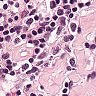
Metastatic tissue present: no